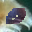
Label: 0